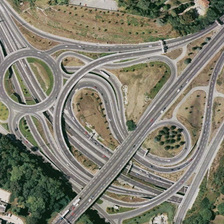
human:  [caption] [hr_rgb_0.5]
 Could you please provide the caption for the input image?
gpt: many green trees are near a viaduct .

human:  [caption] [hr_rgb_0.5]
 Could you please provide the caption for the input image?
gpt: many green trees are near a viaduct .

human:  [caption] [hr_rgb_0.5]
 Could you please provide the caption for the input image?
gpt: many green trees are near a viaduct .

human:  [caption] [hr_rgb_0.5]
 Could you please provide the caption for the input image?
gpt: many green trees are near a viaduct .

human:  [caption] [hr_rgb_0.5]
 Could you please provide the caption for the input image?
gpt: many green trees are near a viaduct .